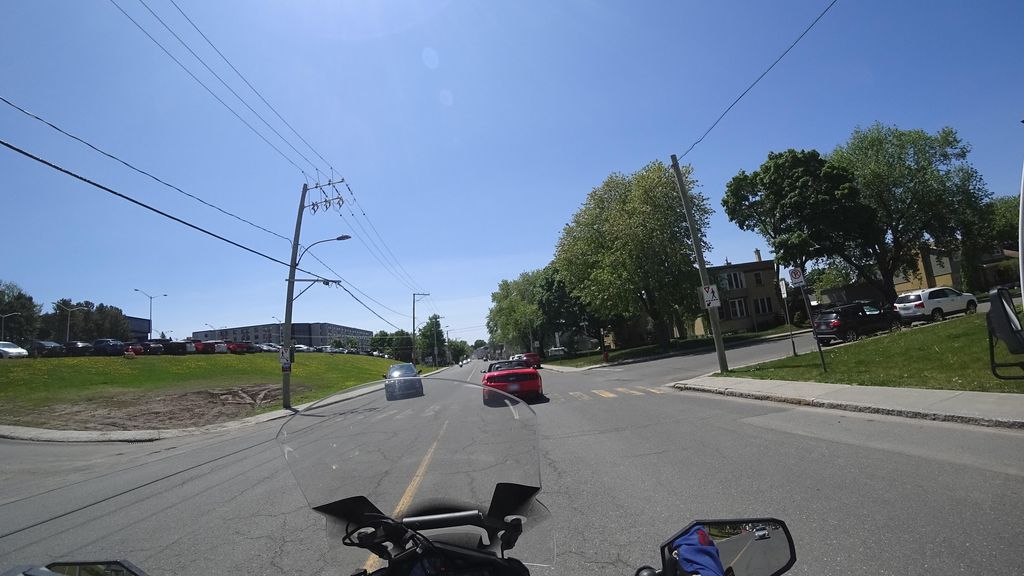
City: quebec_city